Question: So I know there's a lot of questions regarding this, but so far as I can tell this is a unique situation so I figured I would post it. Hopefully, this will add some info that may finally give us an answer as to why this is happening to us. I'm getting the error: wait_fences: failed to receive reply: <PHONE>, when my device rotates. The animation of my views are initiated from:
'- (void) willAnimateRotationToInterfaceOrientation:(UIInterfaceOrientation)toInterfaceOrientation duration:(NSTimeInterval)duration'
I'm only getting the error on the new iPad 3. I've used the exact same program on an original iPad and iPhones as low as a 3GS. They all don't get the wait_fences error and they all rotate faster than the iPad 3 does.
I use Core Graphics almost exclusively to draw the views. I also ensure they're redrawn on a resize so I don't get pixilated views. If I disable the redraw on resize, I don't get this error (but I get stretched views). If I disable core graphics drawing altogether I don't get the error (but, of course, I get black views).
I used the Time Profiler and found out that the hangup was primarily in drawing gradients:

I have altered the code to fill rather than draw gradients and that does alleviate the problem. I would say that the gradients are the problem except I do these animations in other situations (other than in response to rotation) and it works just fine.
I would also like to note that I've paid special attention to making sure I only animate views that are actually on the screen. I know that animating views off screen can sometimes cause this error to occur.
I have not included the animation code
Any ideas as to why this is happening? Especially since it's only happening on the iPad 3?
For those who will ask, this is the code that performs the animation. It will normally be wrapped in a UIView Animation Block.
'''
- (void) setFramesForFocusView:(CustomControl *)focusView atX:(CGFloat)x showInput:(BOOL)showInput{
CGSize bSize = self.bounds.size;
CGRect fRect = focusView.frame;
fRect.size.width = bSize.width;
CGRect iRect;
if (focusView.inputViewIsSystemKeyboard){
if (_keyboardRect.origin.y < 0 || _keyboardRect.origin.y >= CGRectGetMaxY(self.bounds) || CGRectIsEmpty(_keyboardRect) || CGRectGetMaxY(_keyboardRect) > CGRectGetMaxY(self.bounds)) return;
iRect = _keyboardRect;
} else {
iRect = (focusView.inputUIView && showInput) ? CGRectMake(0, bSize.height / 2, bSize.width, bSize.height / 2) : CGRectZero;
}
CGRect iaRect = focusView.inputAccessoryUIView.frame;
CGFloat availableFieldHeight = iRect.origin.y - iaRect.size.height;
iRect.size.width = bSize.width;
iaRect.size.width = bSize.width;
if (!showInput){
iRect.origin.y = bSize.height;
}
iaRect.origin.y = iRect.origin.y - iaRect.size.height;
iRect.origin.x = x;
iaRect.origin.x = x;
focusView.inputUIView.frame = iRect;
focusView.inputAccessoryUIView.frame = iaRect;
if (focusView.expandInput){
fRect.origin.y = 0;
fRect.size.height = availableFieldHeight;
} else {
if (focusView.labelPlacement != LabelPlacementTop && focusView.labelPlacement != LabelPlacementBottom){
fRect.size.height = _currentView.storedFrame.size.height + [focusView.label.text sizeWithFont:focusView.label.font].height;
}
fRect.origin.y = availableFieldHeight - fRect.size.height;
}
if (fRect.size.height > availableFieldHeight){
fRect.origin.y = 0;
fRect.size.height = availableFieldHeight;
}
fRect.origin.x = x;
[focusView setLabelPlacement:LabelPlacementTop toFrame:fRect];
}
'''
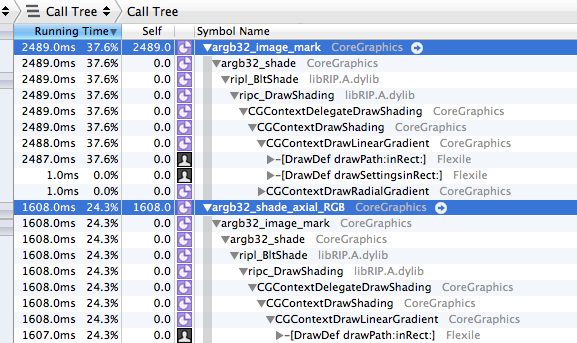
Answer: Well that was quick. @RobNapier was correct in that it was a timing issue. I commented out my animations and wow there were a lot of other views animating behind there! Even though I was explicitly animating only on-screen views, there was another ViewController receiving the rotation events behind my views without my... uh... knowledge? I mean, I should know right? I wrote the code. I didn't realize at first because my set of views was covering the entire screen. Unfortunately this will require a lot of rewriting. I use Custom Container Controllers and now I see I need to reconsider my implementation. A lot of stuff is getting needlessly rotated/animated. But wow...that answered a lot of performance questions....
So I had thought that the problem I was facing had to do with the extra views being animated by other view controllers. However, while this is technically true, it's not as true as I thought or in the way I thought. I made absolutely sure that no other views were animated by removing the entire root view hierarchy from the window and replacing it with only the view controller I'm wanting to have rotated. This definitely helped, but not completely. Really, it just 'lowered the bar' so that it was less likely for me to get the 'wait_fences' error. I still discovered I was getting the error though in certain situations.
I believe the problem I'm having is my use of a UIScrollView. My implementation has a variable number of of subviews that it manages. The specific view is my own custom implementation of a UIPickerView, so as you can imagine, the number of views it manages can become quite large. I've discovered that if those subviews become too numerous, I start getting the 'wait_fences' error.
So it appears that: This is important. I rather suspect that a lot of people who are struggling with this error may not realize this. Each one of those off-screen subviews are pushing you ever closer to hitting the 'wait_fences' error. The solution in my case is "simple": I'm going to convert my UIScrollView to a UITableView. That'll mean rewriting a lot of code, but at least I know that off-screen subviews will be removed from the screen and thus not animated.
I also noted something else: Core-Graphic Gradients hit you hard. I can animate a lot more off-screen views if they don't use gradients. Of course, I love gradients and I'm not willing to give them up (which is why I'm rewriting my PickerView) but it is interesting and important to note.
Finished rewriting my UIScrollView as a tableView and that seems to have done the trick. I'm getting no lag and no 'wait_fences' error when I rotate the screen.
So yeah, it's a lot easier to hit the 'wait_fences' error on the iPad 3 than any other iPad/iPhone. I've gone through all my code making sure I never animate anything that's not on screen, so that issue's resolved. I still get the 'wait_fences' error on the iPad 3 when I use 'heavy' drawing routines. Stuff I've found that makes me hit it:
1. Gradients: gradients really make the CPU work on the retina screen.
2. Transparency: if your view isn't opaque, the CPU works hard to figure out the transparent areas of the view.
3. Transparent Colors: not the same as view transparency. This is layering transparent colors/gradients over the top of each other to gain an 'effect', like gloss, highlights whatever.
4. Textures: I find using textures makes it a little more likely to hit the wait_fences error, but nothing near like what gradients/transparency does.